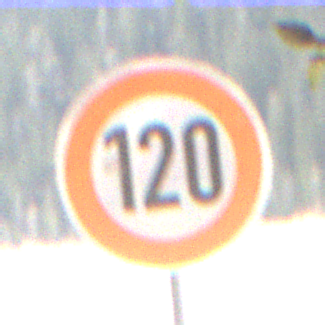
Verkehrszeichen: Geschwindigkeit120
Umgebung: Outdoor, Nature
Tageszeit: Midday
Wetter: PartlyCloudy
Licht: Natural
Jahreszeit: NotSpecified
Kontrast: HighContrast